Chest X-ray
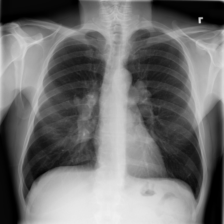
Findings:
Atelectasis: negative
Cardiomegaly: negative
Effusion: negative
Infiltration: negative
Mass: positive
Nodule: negative
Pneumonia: negative
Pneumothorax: negative
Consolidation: negative
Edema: negative
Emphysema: negative
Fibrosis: negative
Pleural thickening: negative
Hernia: negative